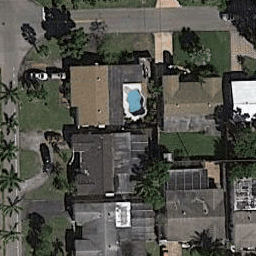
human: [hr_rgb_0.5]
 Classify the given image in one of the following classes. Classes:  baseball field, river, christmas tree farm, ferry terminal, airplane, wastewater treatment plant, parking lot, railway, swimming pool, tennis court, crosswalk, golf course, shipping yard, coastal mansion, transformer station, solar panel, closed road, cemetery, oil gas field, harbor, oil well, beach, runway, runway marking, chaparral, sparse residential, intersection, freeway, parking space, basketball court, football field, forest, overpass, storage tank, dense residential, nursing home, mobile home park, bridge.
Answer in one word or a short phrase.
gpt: dense residential